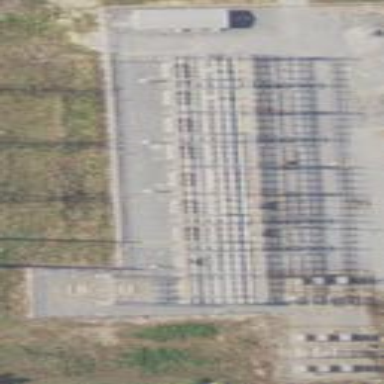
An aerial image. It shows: Power substation with transmission level designation. It is enclosed by fence.